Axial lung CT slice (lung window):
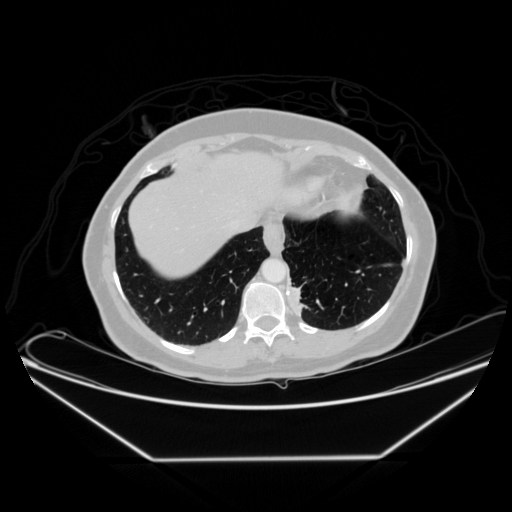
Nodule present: no